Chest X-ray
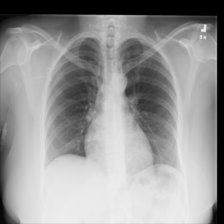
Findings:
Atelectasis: negative
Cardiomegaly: negative
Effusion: negative
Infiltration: negative
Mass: negative
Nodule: negative
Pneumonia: negative
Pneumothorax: negative
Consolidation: negative
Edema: negative
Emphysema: negative
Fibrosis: negative
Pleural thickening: negative
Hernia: negative